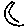
Label: moon